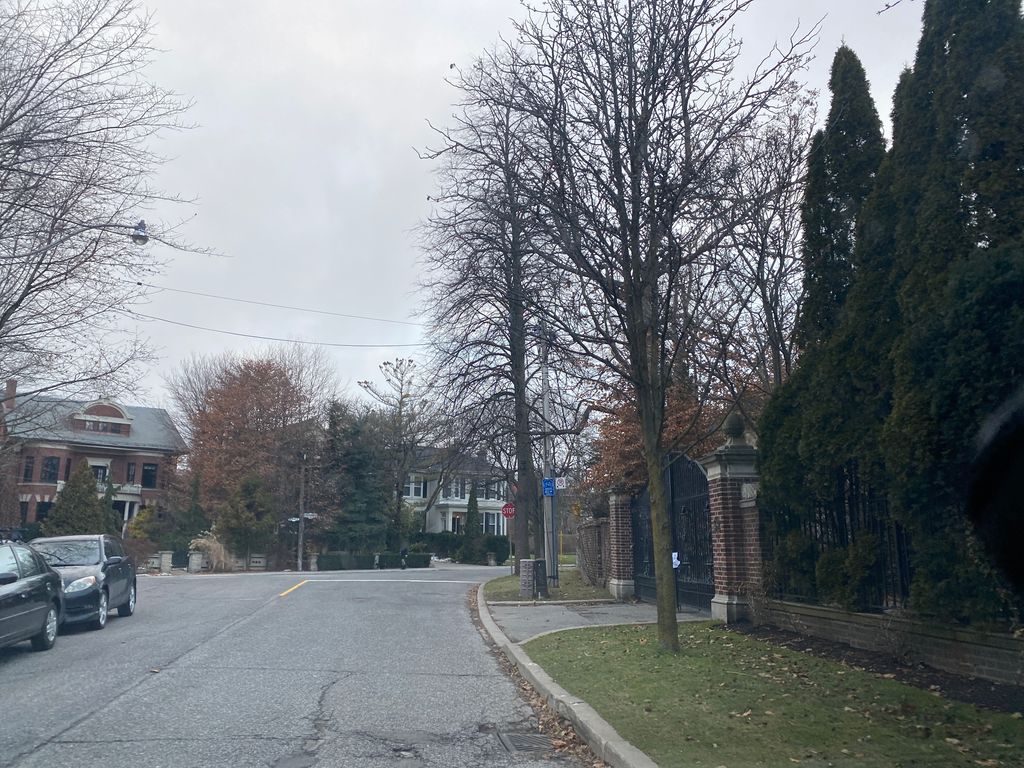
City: toronto